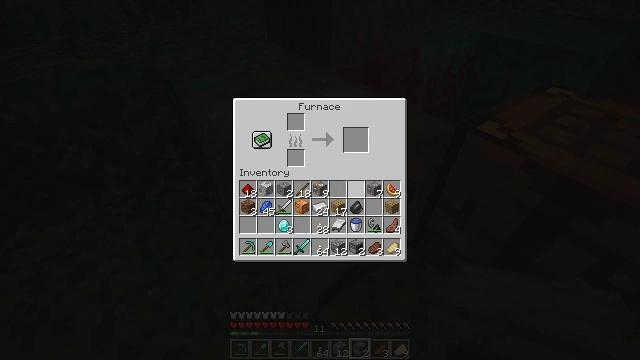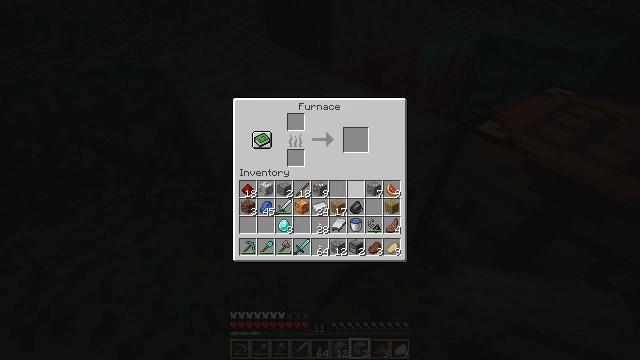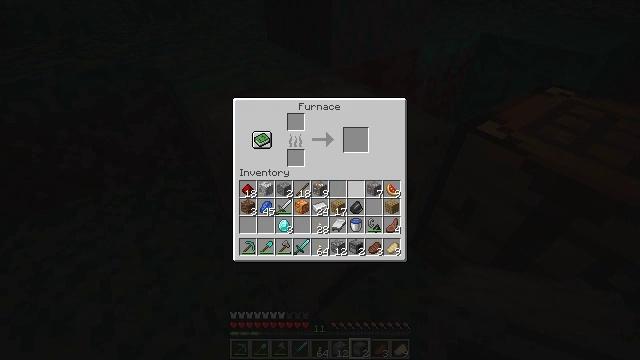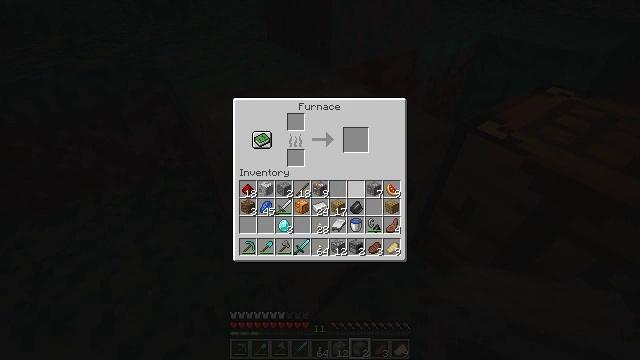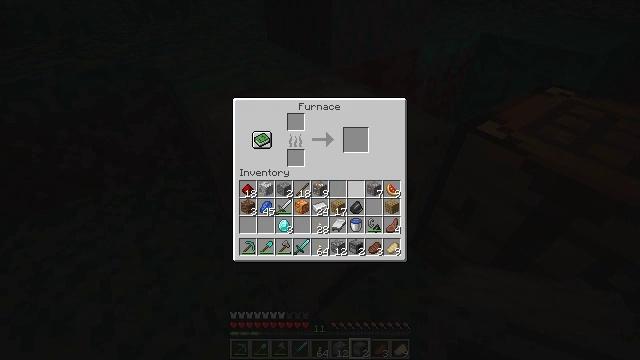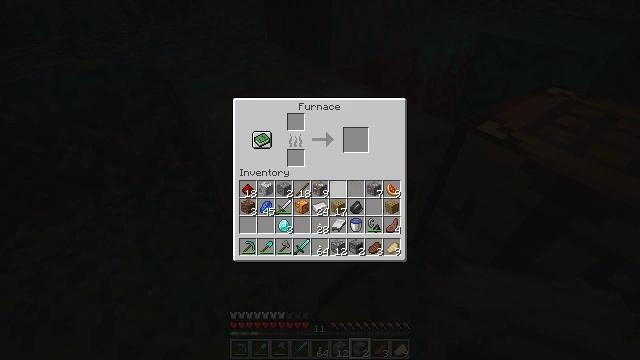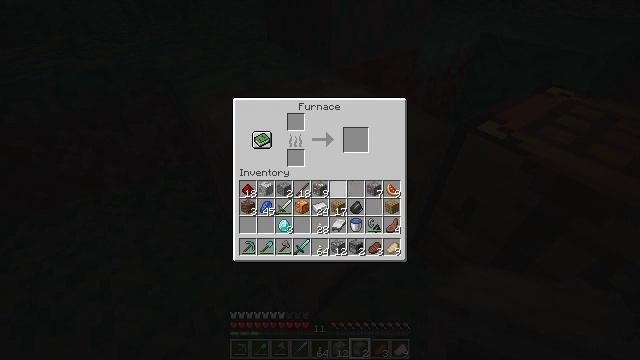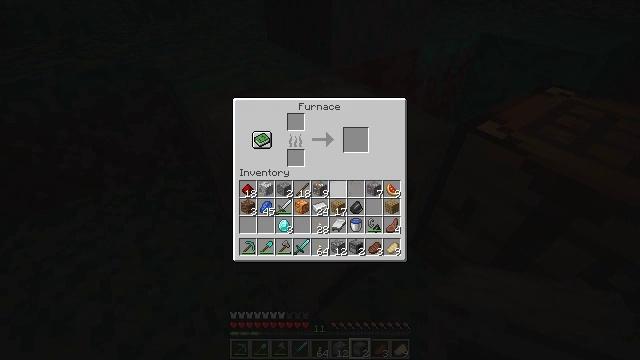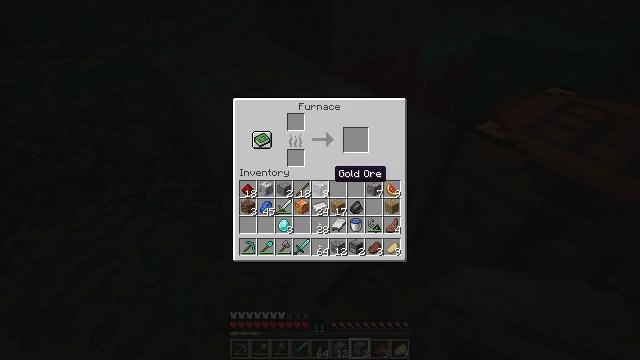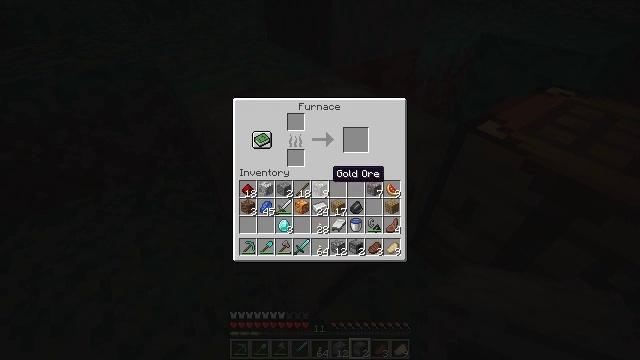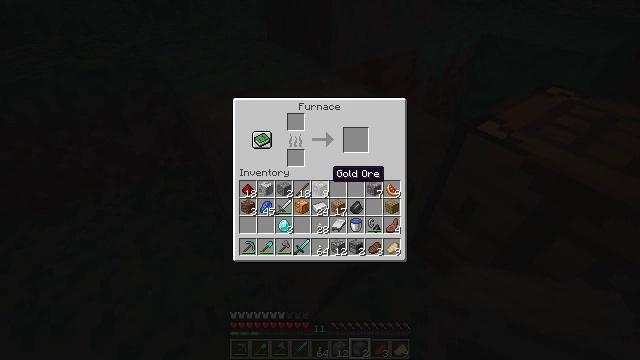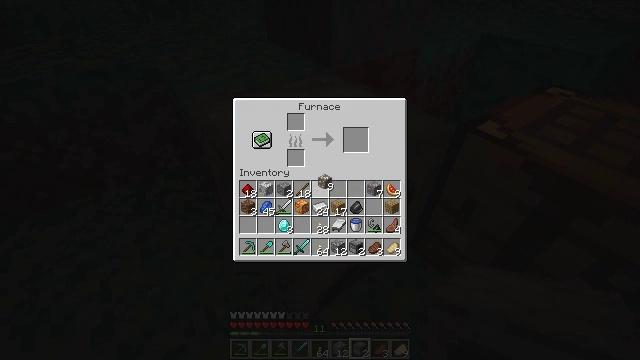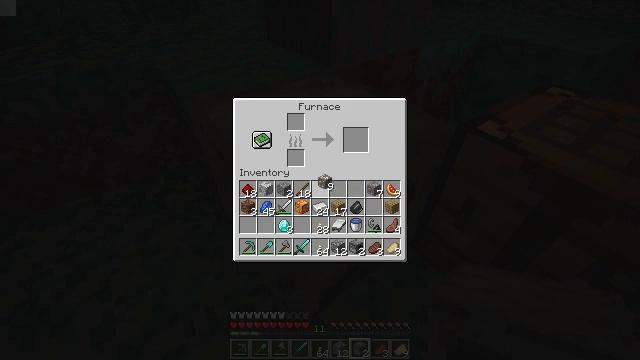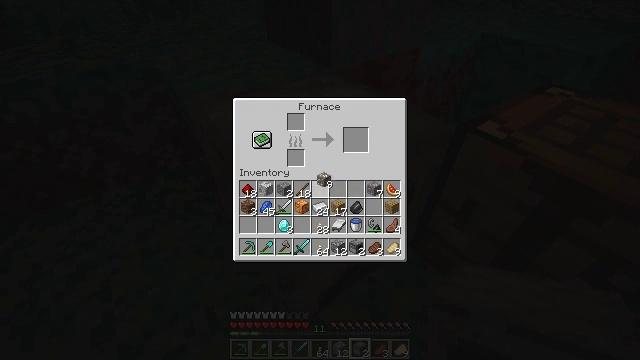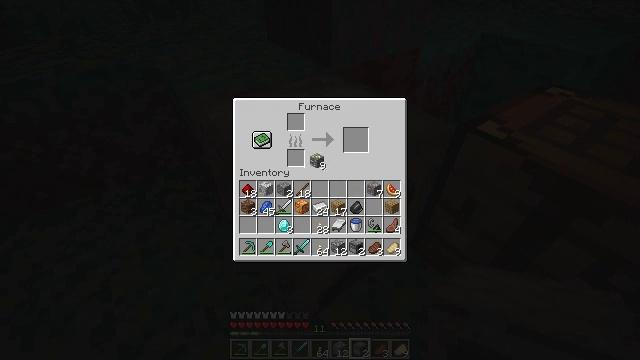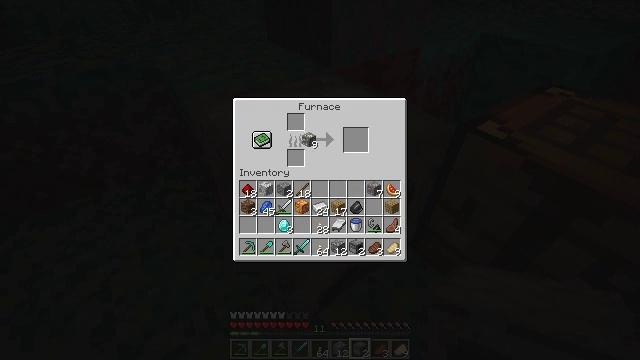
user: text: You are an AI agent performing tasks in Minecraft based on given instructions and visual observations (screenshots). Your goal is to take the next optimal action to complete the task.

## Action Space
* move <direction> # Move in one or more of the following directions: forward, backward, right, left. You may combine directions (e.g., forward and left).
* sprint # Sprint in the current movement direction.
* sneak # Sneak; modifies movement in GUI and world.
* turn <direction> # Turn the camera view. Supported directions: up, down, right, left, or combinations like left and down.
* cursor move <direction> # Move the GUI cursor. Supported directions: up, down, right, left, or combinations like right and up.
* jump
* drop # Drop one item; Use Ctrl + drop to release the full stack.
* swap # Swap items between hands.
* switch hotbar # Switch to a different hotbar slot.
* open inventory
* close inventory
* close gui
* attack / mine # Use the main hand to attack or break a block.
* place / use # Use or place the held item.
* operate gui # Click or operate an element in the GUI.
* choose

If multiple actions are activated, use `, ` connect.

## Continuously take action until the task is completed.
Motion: motion action
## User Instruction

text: Break the warped stem block.
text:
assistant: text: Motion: no_op
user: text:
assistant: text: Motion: no_op
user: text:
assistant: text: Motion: no_op
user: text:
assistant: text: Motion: no_op
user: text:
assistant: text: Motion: cursor move left
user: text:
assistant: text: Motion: cursor move left
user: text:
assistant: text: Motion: no_op
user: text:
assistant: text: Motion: no_op
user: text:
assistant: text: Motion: no_op
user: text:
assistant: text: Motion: no_op
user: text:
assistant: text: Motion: operate gui
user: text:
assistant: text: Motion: operate gui
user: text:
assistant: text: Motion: operate gui
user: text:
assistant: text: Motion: cursor move up
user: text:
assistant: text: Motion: cursor move left and up
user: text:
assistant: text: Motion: no_op
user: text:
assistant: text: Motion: cursor move up
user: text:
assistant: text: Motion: no_op
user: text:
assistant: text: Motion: no_op
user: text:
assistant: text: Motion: operate gui
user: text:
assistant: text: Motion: operate gui
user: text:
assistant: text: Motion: operate gui
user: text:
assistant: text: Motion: operate gui
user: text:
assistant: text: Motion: no_op
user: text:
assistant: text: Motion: no_op
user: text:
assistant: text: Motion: no_op
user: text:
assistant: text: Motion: no_op
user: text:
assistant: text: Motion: no_op
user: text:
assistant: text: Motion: cursor move down
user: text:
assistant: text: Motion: no_op